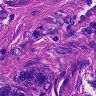
Metastatic tissue present: yes